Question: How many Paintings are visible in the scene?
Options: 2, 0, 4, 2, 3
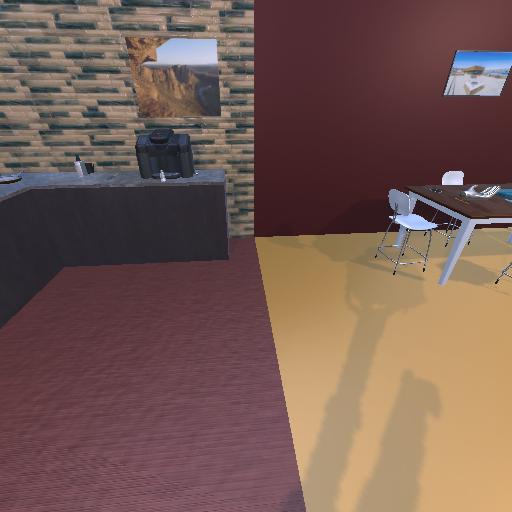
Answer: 2